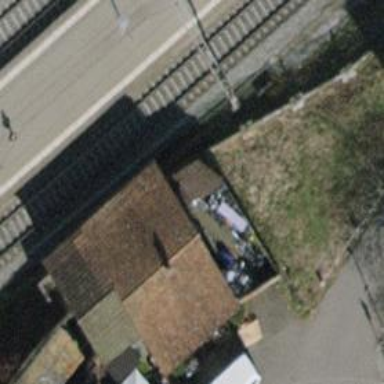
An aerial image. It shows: Shed with pitched roof.